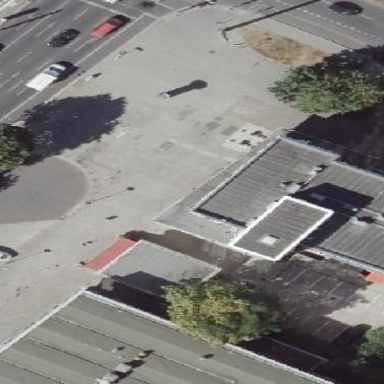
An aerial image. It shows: Close-up view of roof part of building.